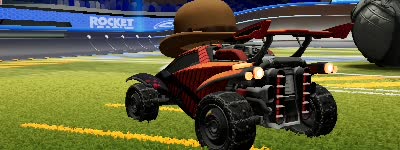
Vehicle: octane